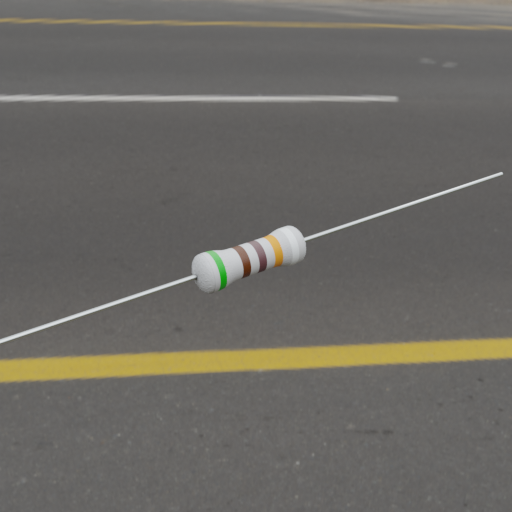
Resistor colour bands (in order): green, brown, brown, orange, white